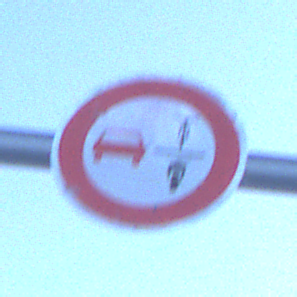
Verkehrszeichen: VerbotUeberholenEinspurigeFahrzeuge
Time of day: MorningAfternoon
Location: Outdoor (Nature)
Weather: PartlyCloudy
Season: NotSpecified
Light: Natural